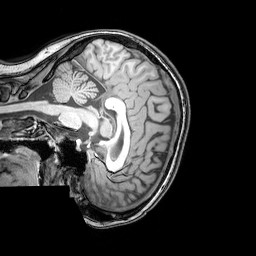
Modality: T1w
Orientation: sagittal
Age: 23
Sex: female
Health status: healthy
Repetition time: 0.081 s
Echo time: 0.037 s